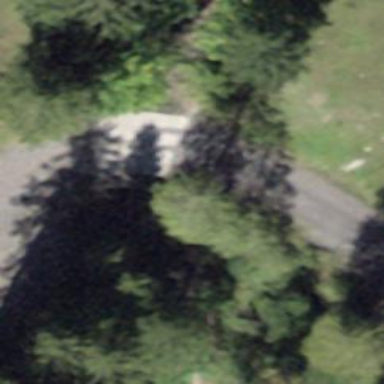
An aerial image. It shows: Culvert tunnel.